Question: I have this form right here, where the user will add the start date of the diagnosis. pretty simple right? but in the 'end' diagnosis how would I set it to a blank? or 0 value? here's my form.
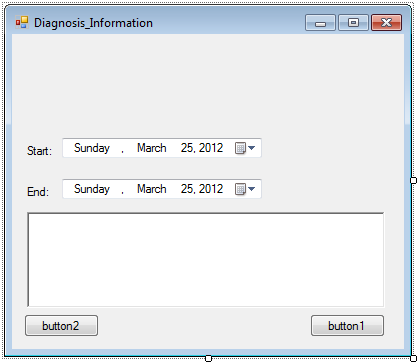
Answer: The best you can do is to set 'ShowCheckBox' to true. If the 'CheckBox' is not checked, consider that no end date is set.